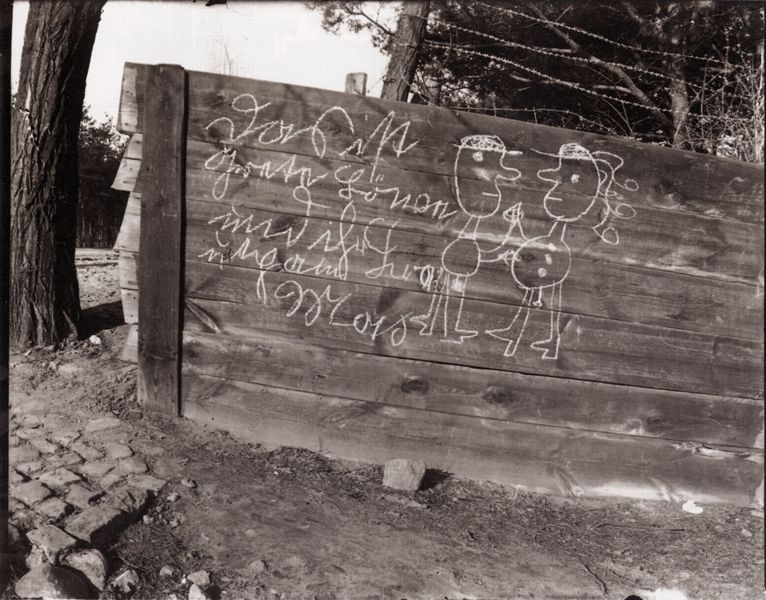
Titel: Kinderzeichnung auf Bretterzaun
Künstler: Heinrich Zille
Schlagwörter: baum, hand, himmel, mann, weiß, bäume, menschen, mädchen, sand, frau, grau, haar, holz, hut, hüte, kreide, nase, schwarz, straße, zeichnung, weg, zaun, malerei, wand, mord, stein, steine, bild, baumstamm, erde, stamm, pfad, haare, paar, personen, locken, deutschland, schrift, liebe, umarmung, pflaster, schuhe, grenze, lattenzaun, weis, holzzaun, figuren, nasen, balken, deutsch, bretter, knöpfe, foto, fotografie, schild, schmutz, brett, schwarzweiss, kopfsteinpflaster, pflasterstein, pflastersteine, text, zille, stiefel, photo, vorsicht, dreck, männchen, holzwand, steinboden, draht, sütterlin, stacheldraht, bretterzaun, mann frau, max, und, drähte, kinderzeichnung, kritzelei, bretterwand, maschendraht, zusammen, ich, stöckelschuhe, graffiti, ist, grafitti, das, das ist, korentschrift, kritzelai, strichmännchen, graffitti, footo, grete, stacheldrahtzaun, if, entext